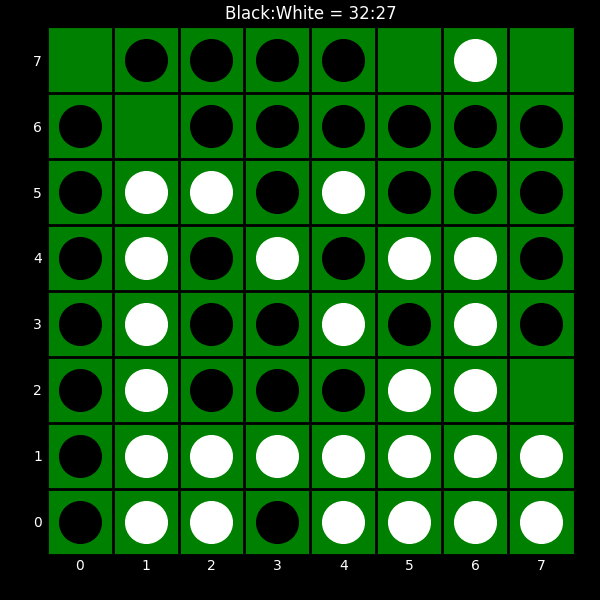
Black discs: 32
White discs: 27